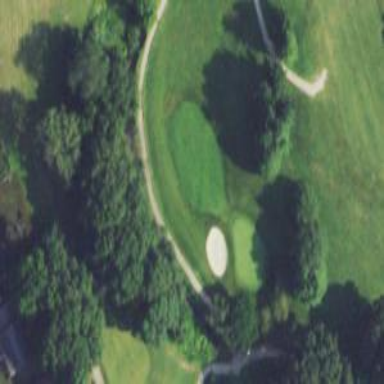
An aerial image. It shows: View of golf hole.